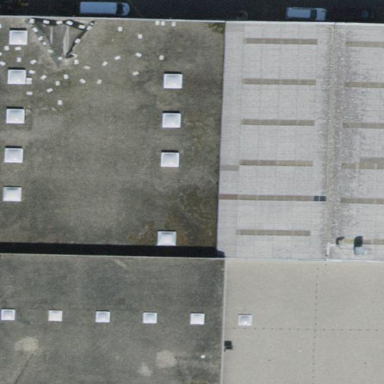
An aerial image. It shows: Industrial building.